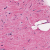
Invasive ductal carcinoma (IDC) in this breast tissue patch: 0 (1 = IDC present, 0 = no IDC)